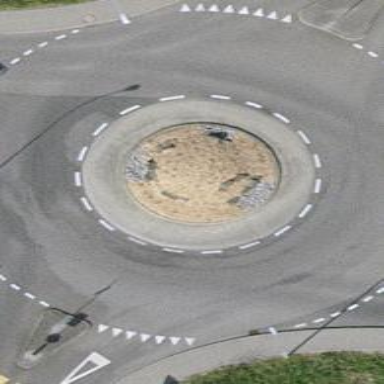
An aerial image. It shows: Asphalt road that is secondary route leading to roundabout.